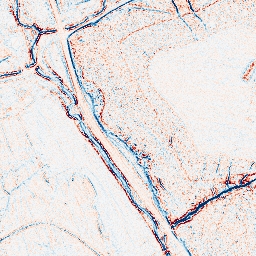
Category: edge_preserving
Decomposition family: bilateral
Decomposition parameters: d: 5
sigma_color: 150
sigma_space: 25
Upsampling method: bicubic
Upsampling parameters: scale: 2
Upsampling scale: 2